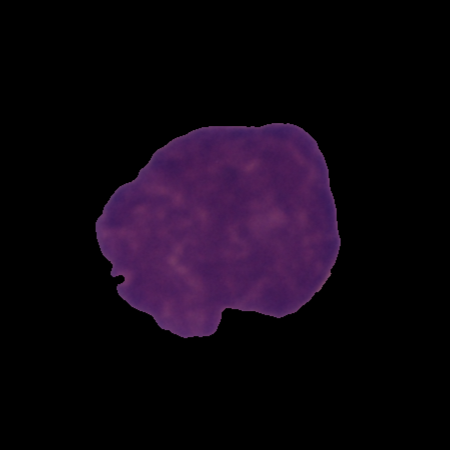
Label: cancer